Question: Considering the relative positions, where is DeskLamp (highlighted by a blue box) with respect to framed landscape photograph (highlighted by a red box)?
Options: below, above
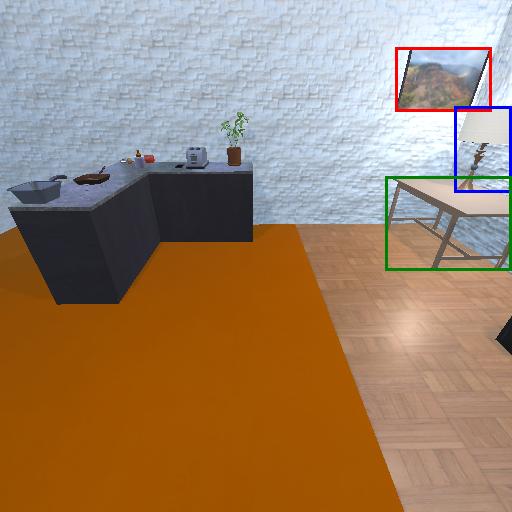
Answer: below